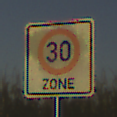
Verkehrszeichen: BeginnZone30
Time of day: SunriseSunset
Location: Outdoor (RoadRail)
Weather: Clear
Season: NotSpecified
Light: Natural